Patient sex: M
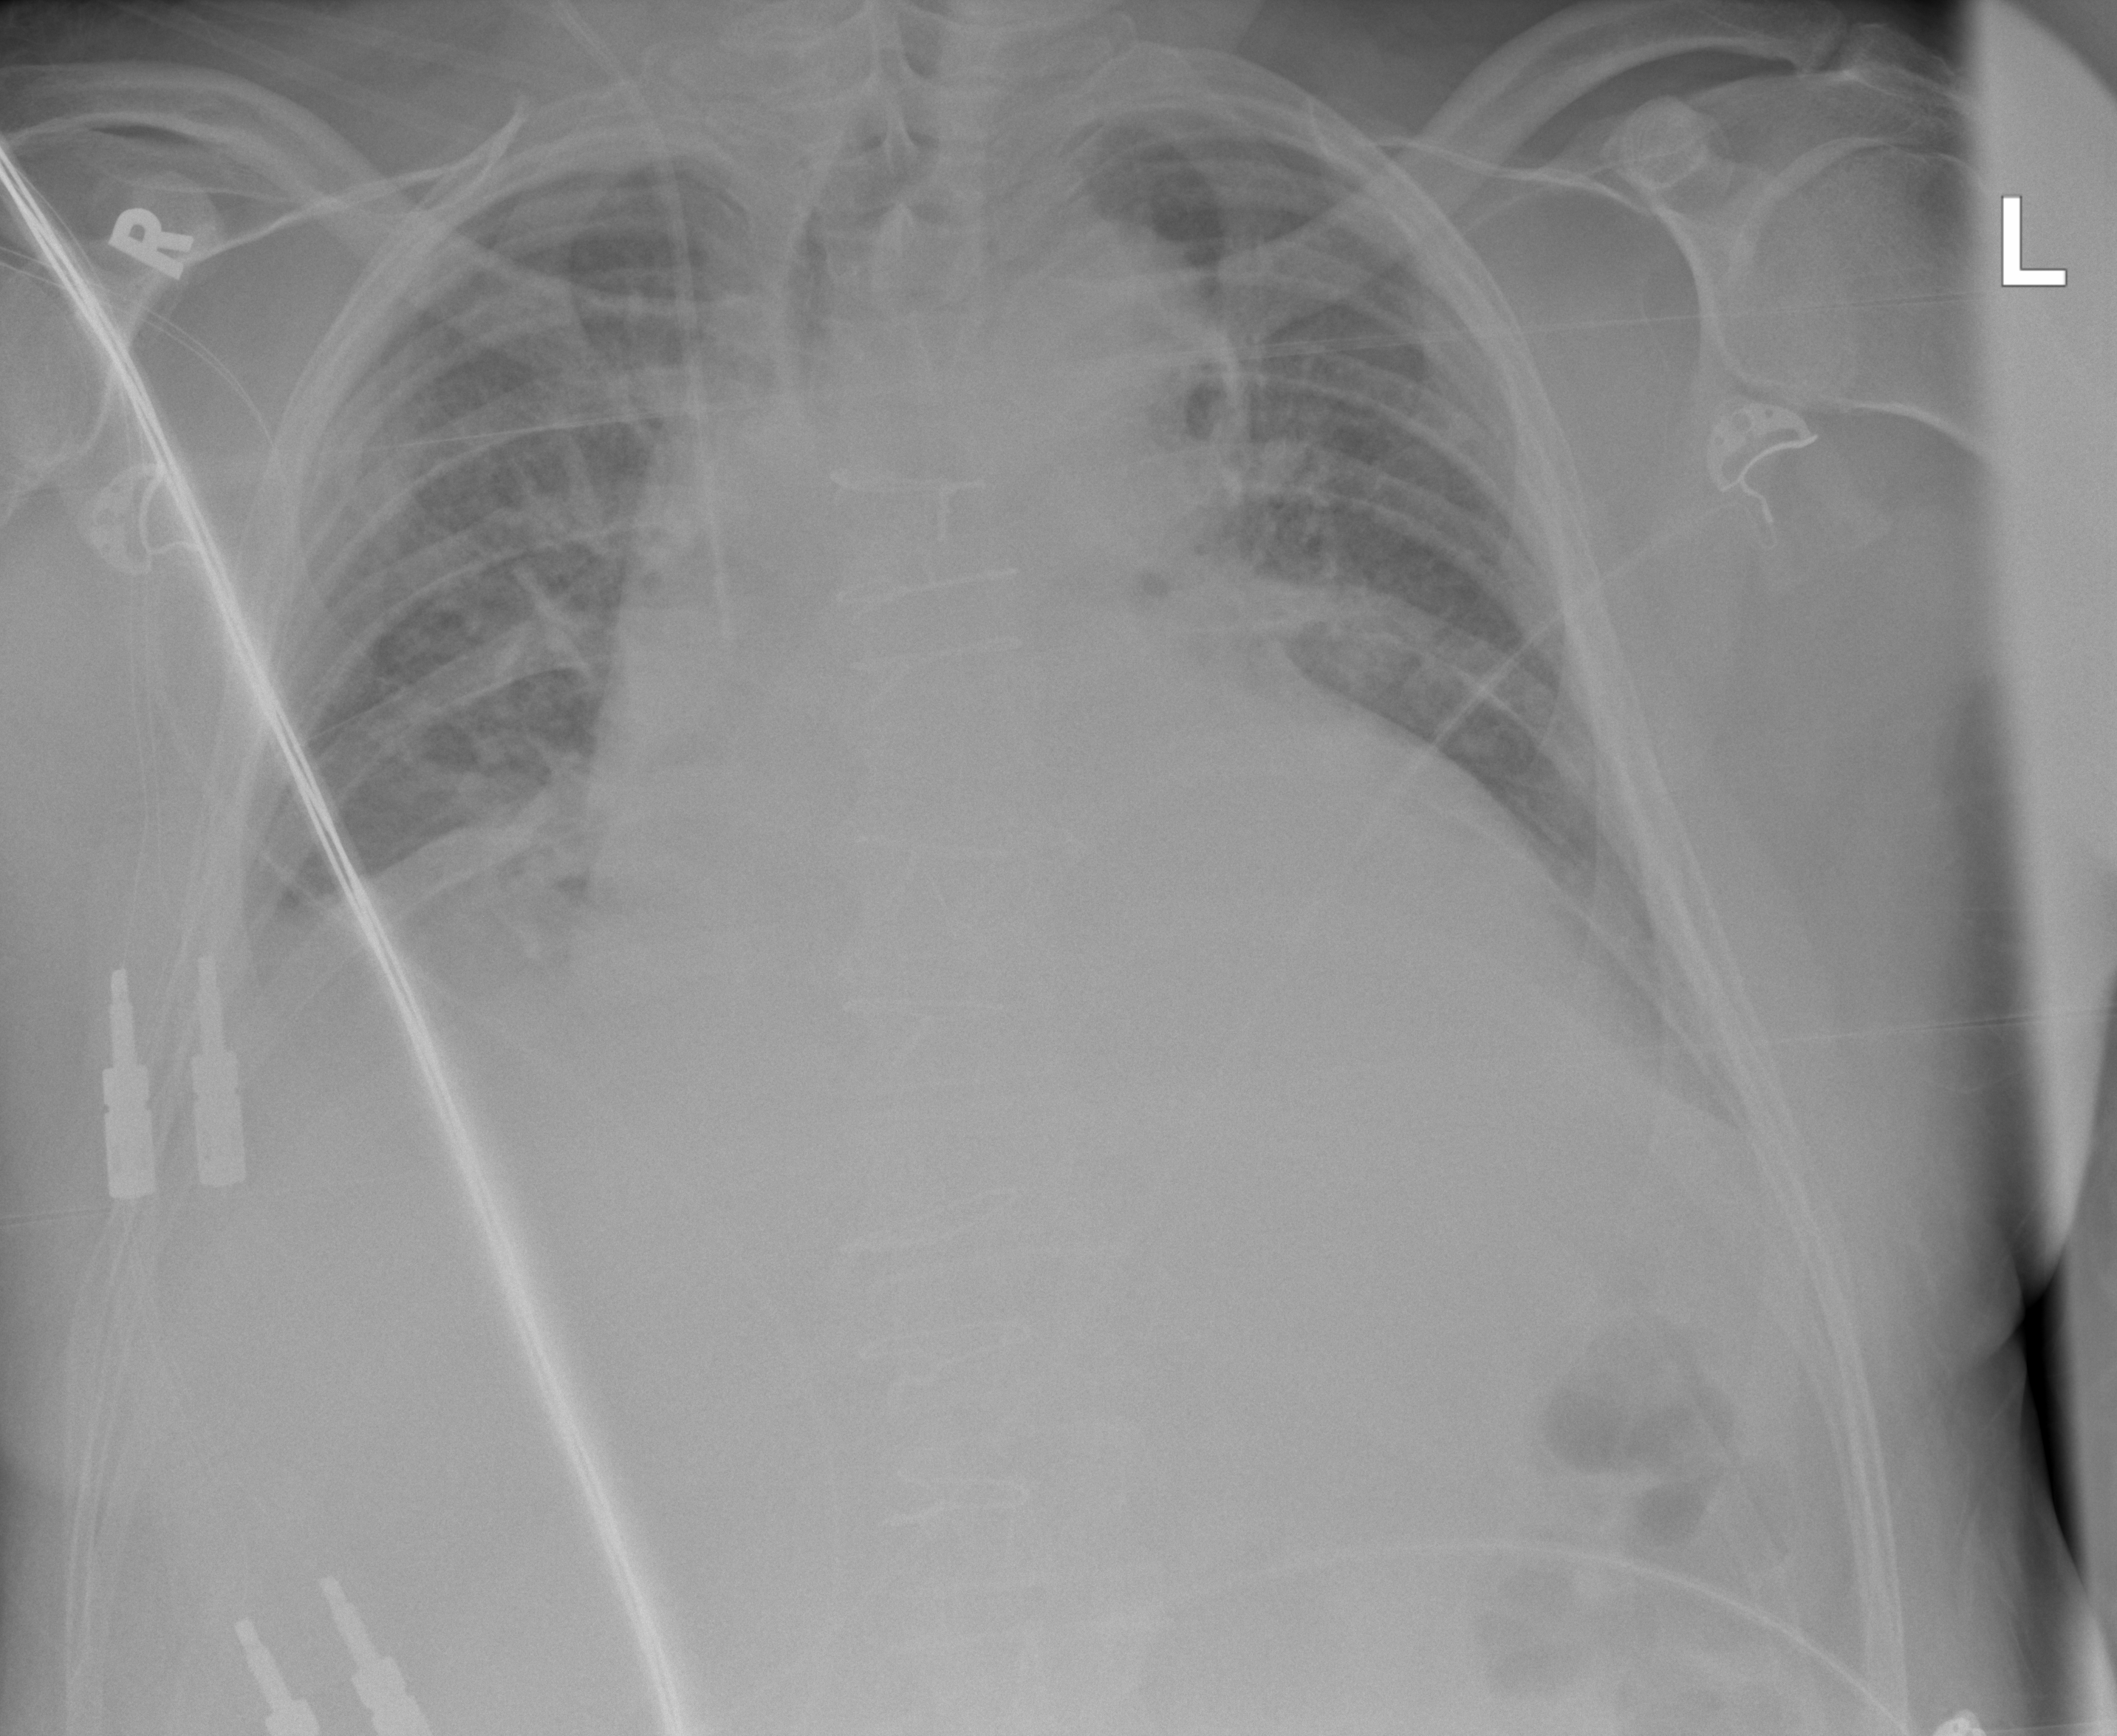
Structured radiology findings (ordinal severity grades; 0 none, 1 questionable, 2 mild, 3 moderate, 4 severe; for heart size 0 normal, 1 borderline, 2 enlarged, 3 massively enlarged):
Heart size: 2
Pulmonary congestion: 2
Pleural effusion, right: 2
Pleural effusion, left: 2
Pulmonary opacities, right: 1
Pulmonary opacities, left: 1
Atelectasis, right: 2
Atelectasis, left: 2